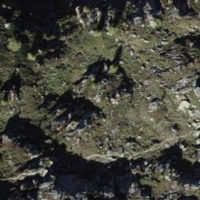
EUNIS habitat code: 31
Species observed at this site:
Astrantia minor